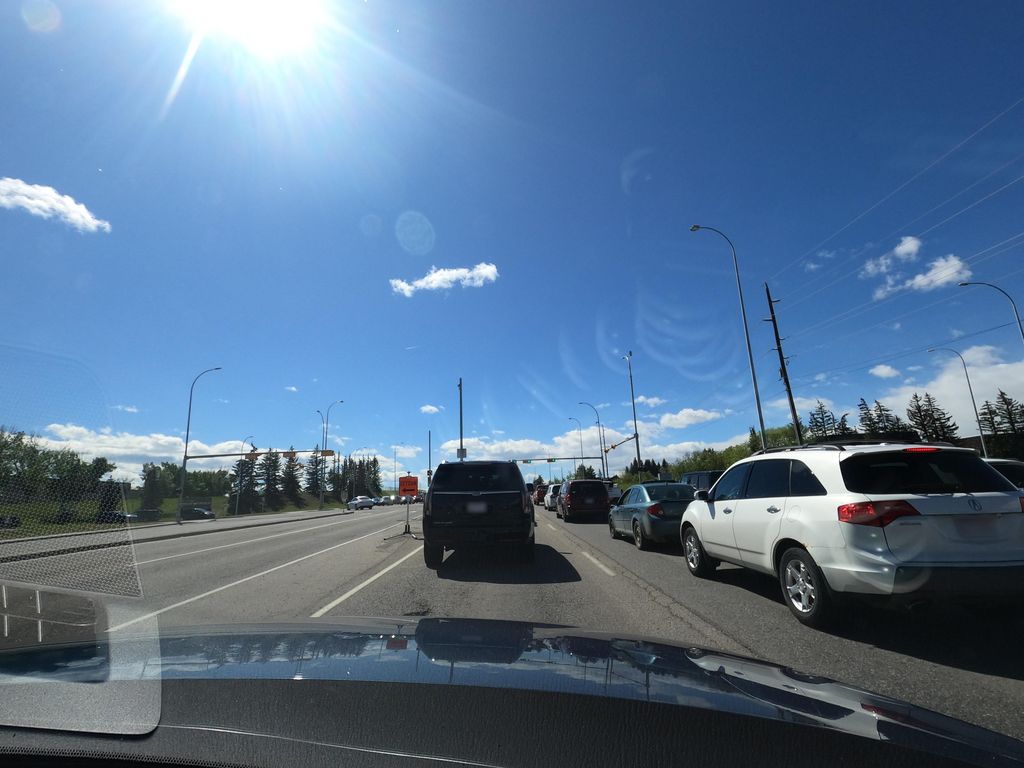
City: calgary